Field crop: maize
Growth stage: 2
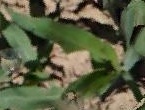
Species: maize